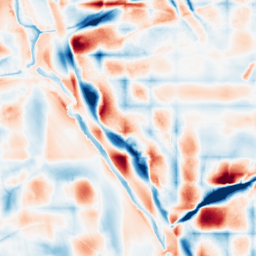
Category: wavelet
Decomposition family: wavelet_biorthogonal
Decomposition parameters: wavelet: bior2.4
level: 5
Upsampling method: linear_exact
Upsampling parameters: scale: 4
Upsampling scale: 4